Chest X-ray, AP view. Patient: 58 years old, sex M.
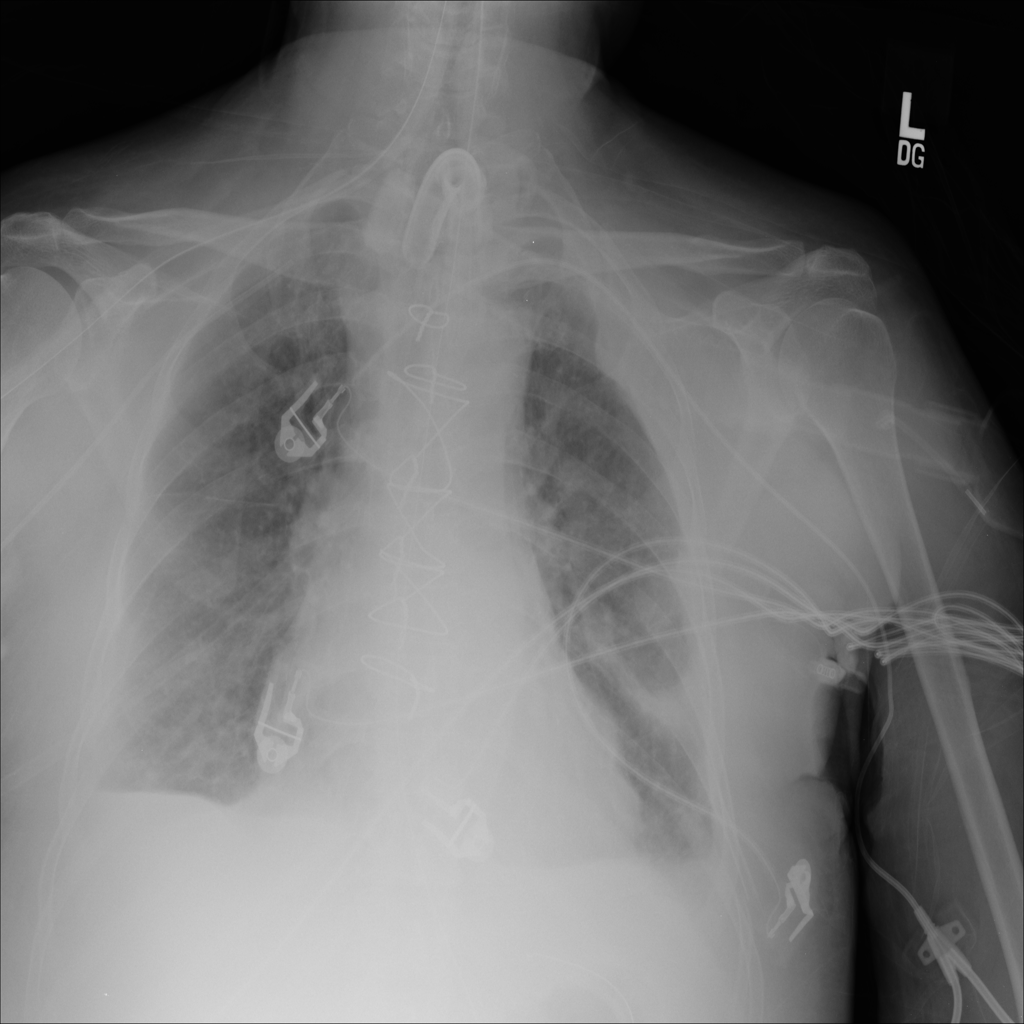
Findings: Effusion, Infiltration, Mass